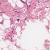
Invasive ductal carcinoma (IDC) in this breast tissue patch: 0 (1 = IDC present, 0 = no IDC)